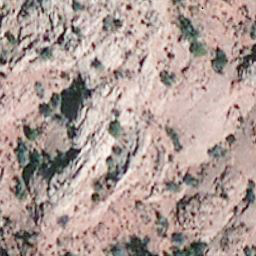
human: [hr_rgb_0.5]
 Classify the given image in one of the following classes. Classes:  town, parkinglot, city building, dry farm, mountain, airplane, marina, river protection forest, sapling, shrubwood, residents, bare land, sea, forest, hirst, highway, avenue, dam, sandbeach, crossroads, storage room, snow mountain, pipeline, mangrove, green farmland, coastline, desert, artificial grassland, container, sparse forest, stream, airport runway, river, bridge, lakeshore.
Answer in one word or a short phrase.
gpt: bare land